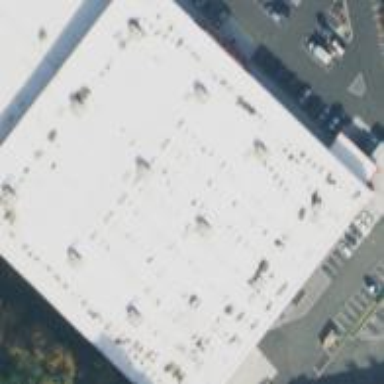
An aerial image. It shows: Building.